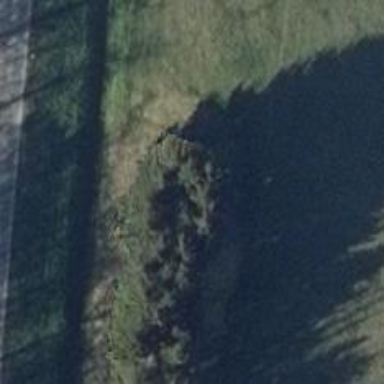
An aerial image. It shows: Row of trees in natural setting.